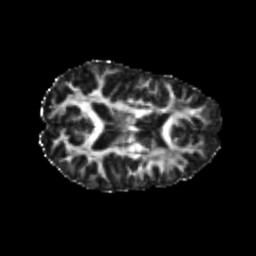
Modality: FA
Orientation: axial
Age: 22
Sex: female
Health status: healthy
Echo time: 0.074 s